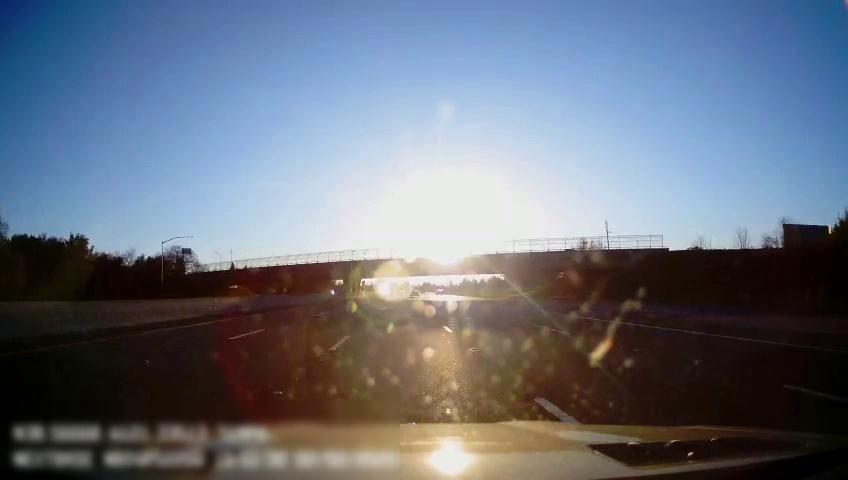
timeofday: Day
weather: Sunny
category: Drivable Space
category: Lanes | Alternate Lane
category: Lanes | Alternate Lane
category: Lanes | Current Lane
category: Lanes | Current Lane
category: Lanes | Alternate Lane
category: Lanes | Alternate Lane